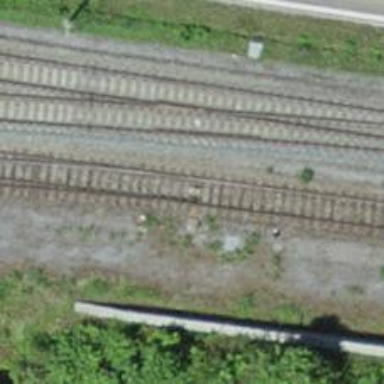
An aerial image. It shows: Railway switch.